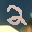
Label: 2